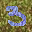
Label: 3